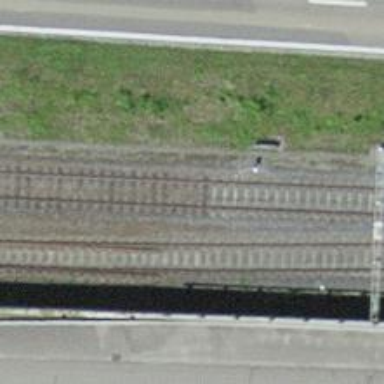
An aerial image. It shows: Single railway track with electrified contact line.